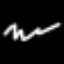
Label: squiggle